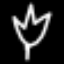
Label: leaf